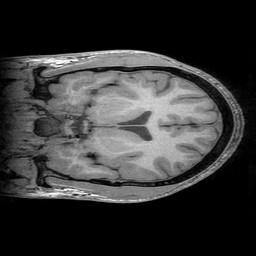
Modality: T1w
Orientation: coronal
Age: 27
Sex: male
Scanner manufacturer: ge
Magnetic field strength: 3 T
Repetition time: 0.0073 s
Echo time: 0.003 s